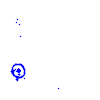
Particle: kaon